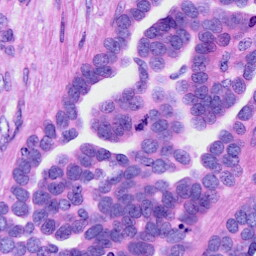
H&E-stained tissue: Ovarian